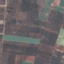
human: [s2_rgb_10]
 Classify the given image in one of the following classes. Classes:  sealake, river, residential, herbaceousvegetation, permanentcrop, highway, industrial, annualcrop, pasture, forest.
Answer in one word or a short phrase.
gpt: PermanentCrop